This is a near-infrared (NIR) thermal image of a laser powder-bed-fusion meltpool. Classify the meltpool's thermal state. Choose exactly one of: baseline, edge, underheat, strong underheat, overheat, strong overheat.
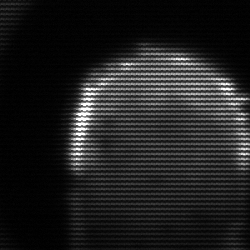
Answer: edge